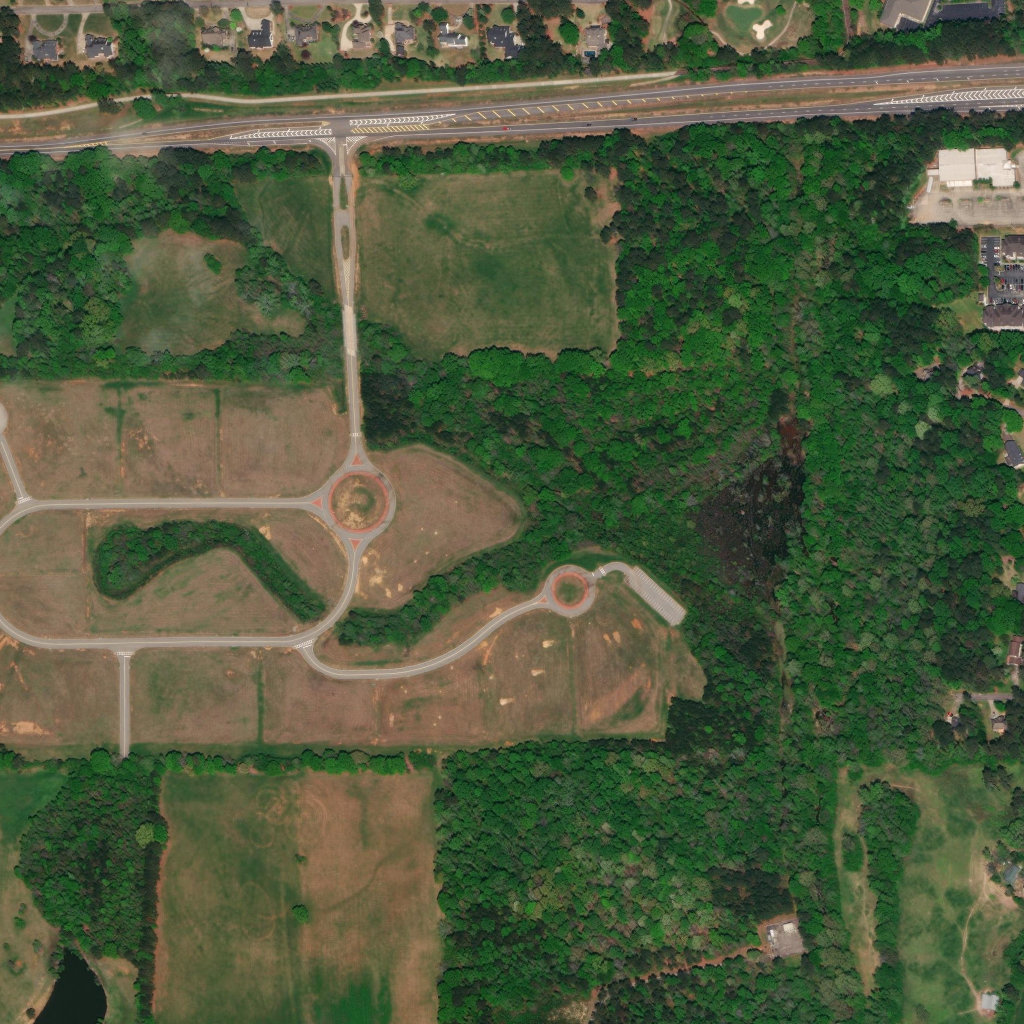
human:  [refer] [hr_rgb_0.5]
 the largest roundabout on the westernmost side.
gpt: <box>[[30, 44, 38, 53, 0]]</box>